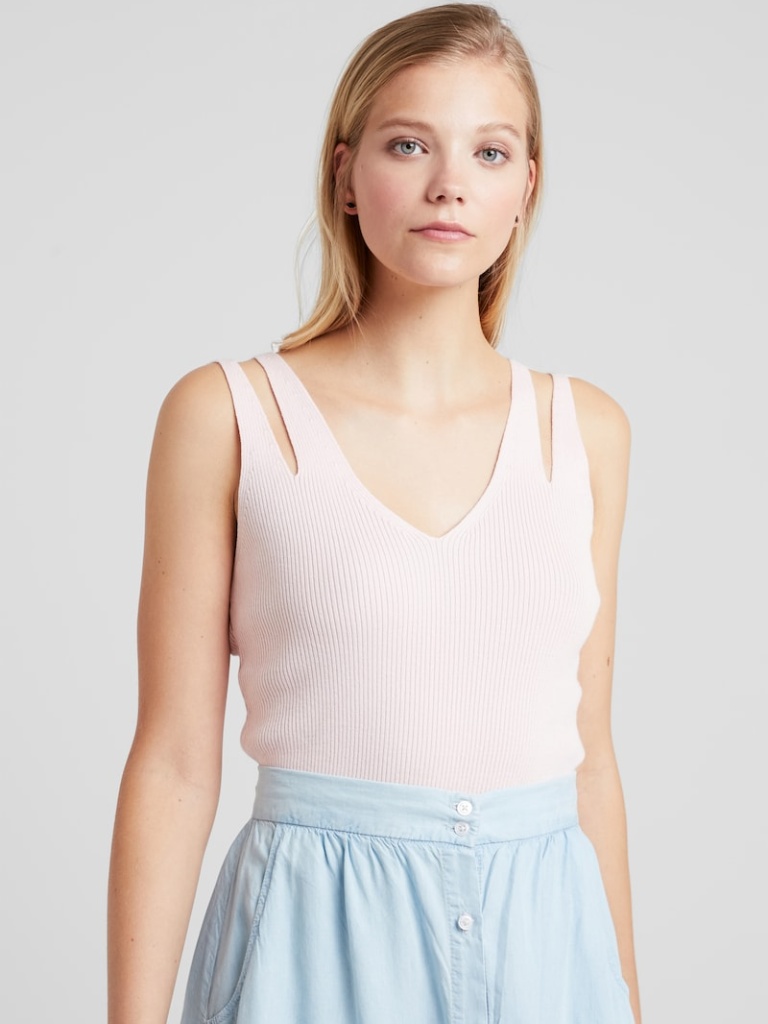
knit tight sleeveless hip length Fully Tucked in v-neck tank